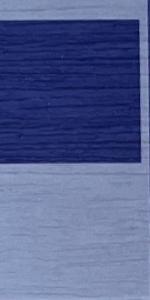
Label: Empty